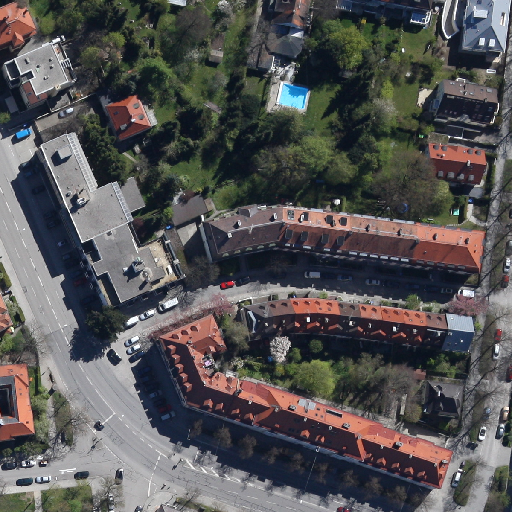
Referring expression: paved road along with tree